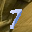
Label: 7